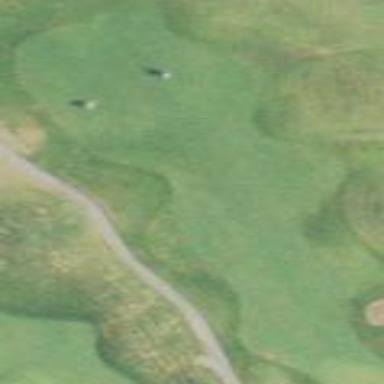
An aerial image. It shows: Grassy area designated as golf fairway.